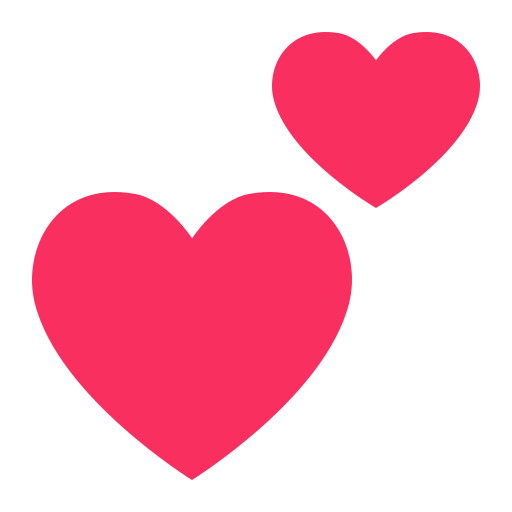
two hearts flat